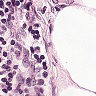
Metastatic tissue present: no